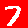
Digit: 7